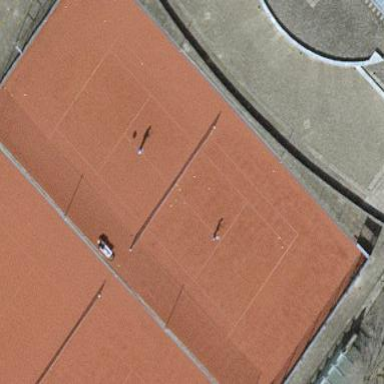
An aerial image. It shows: Tennis court in leisure pitch.